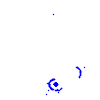
Particle: electron